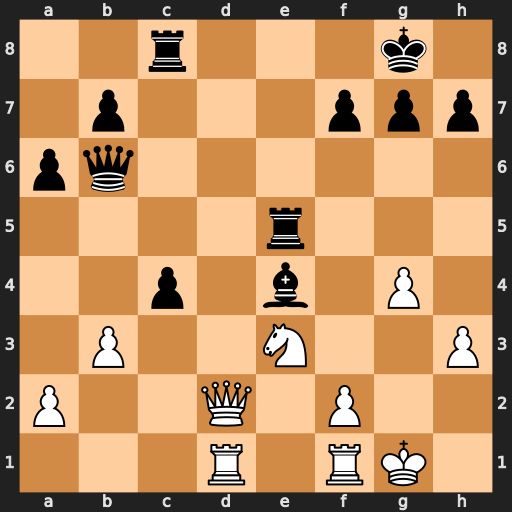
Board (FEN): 2r3k1/1p3ppp/pq6/4r3/2p1b1P1/1P2N2P/P2Q1P2/3R1RK1
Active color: w
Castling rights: -
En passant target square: -
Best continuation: Nxc4 Qf6 Nxe5